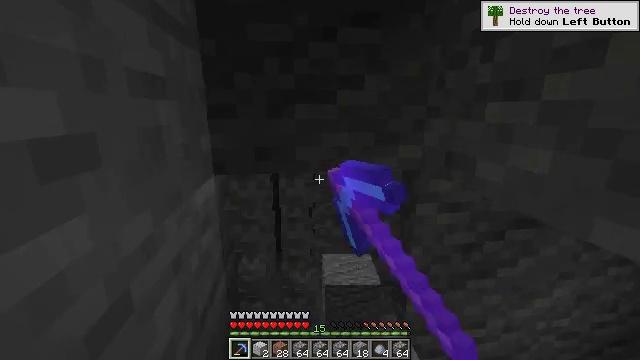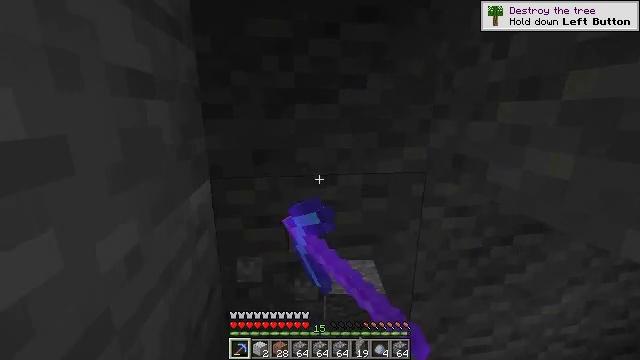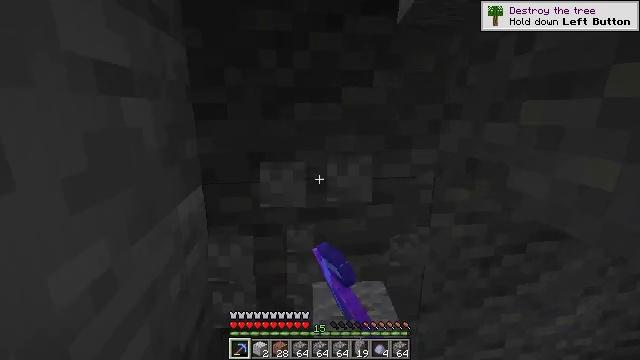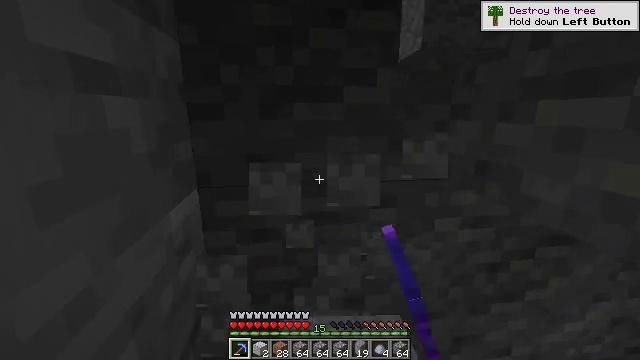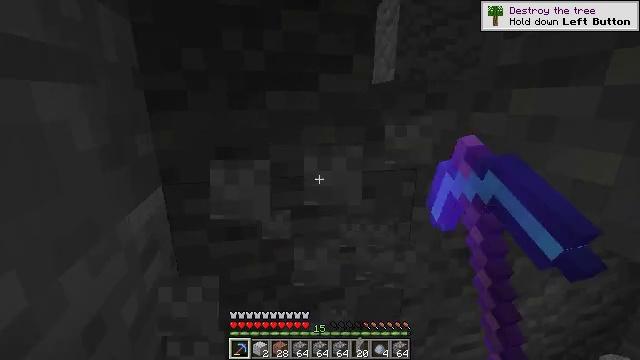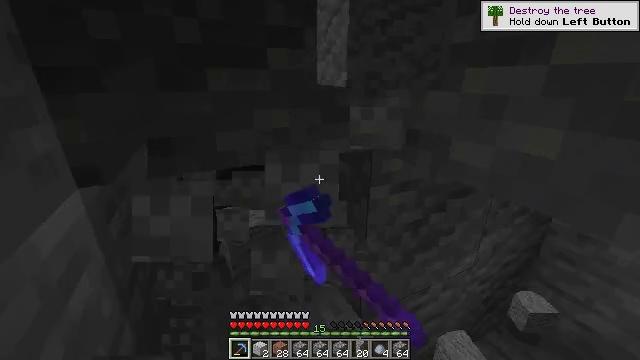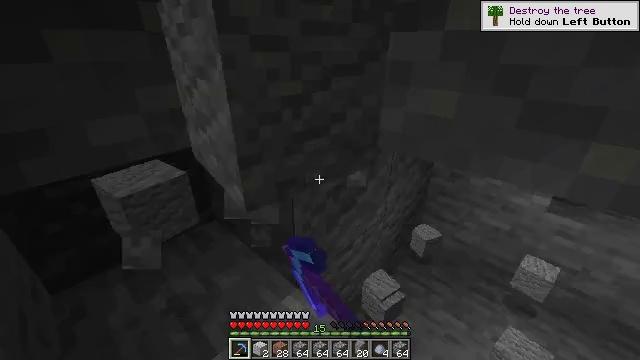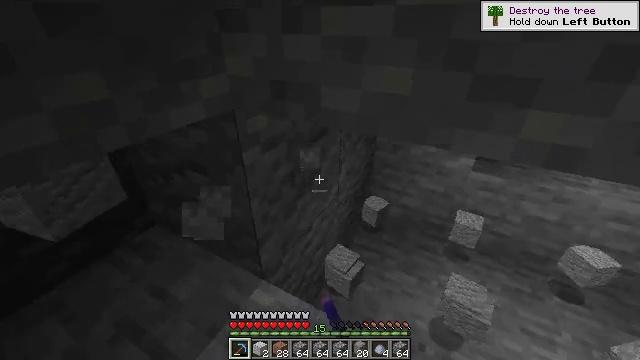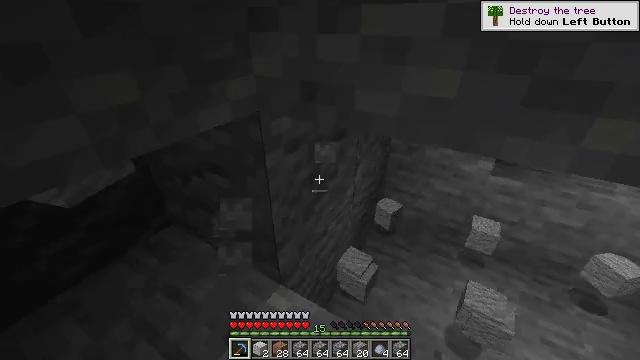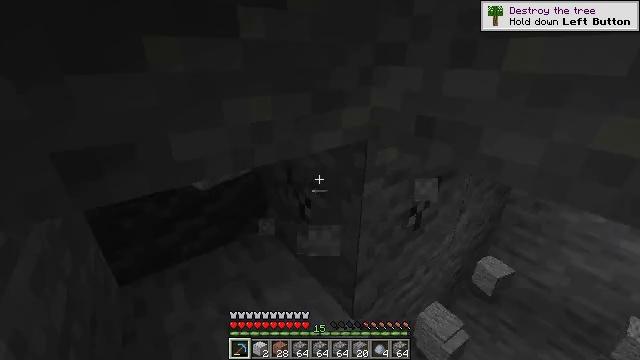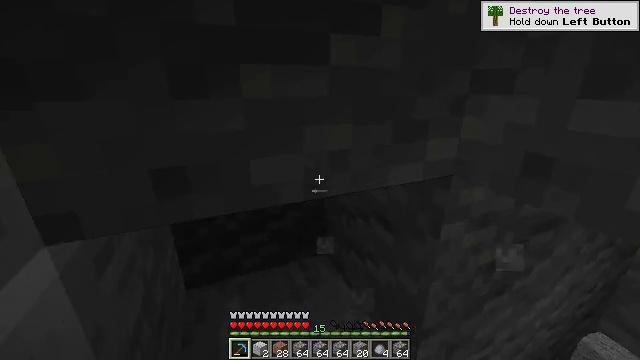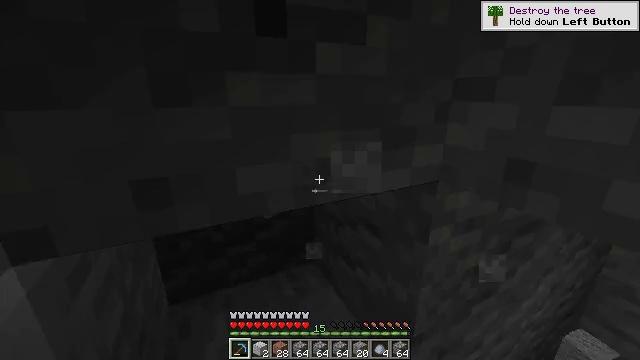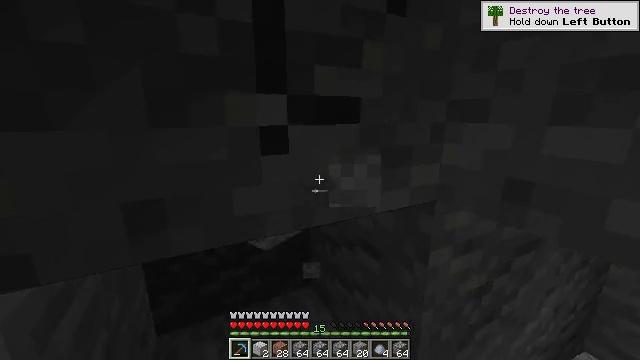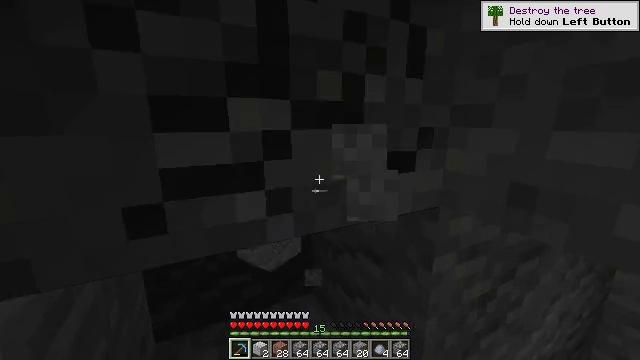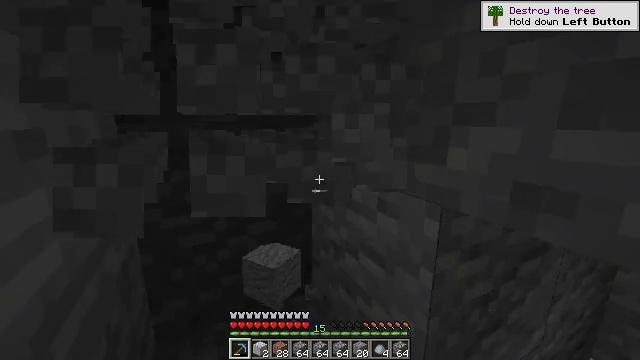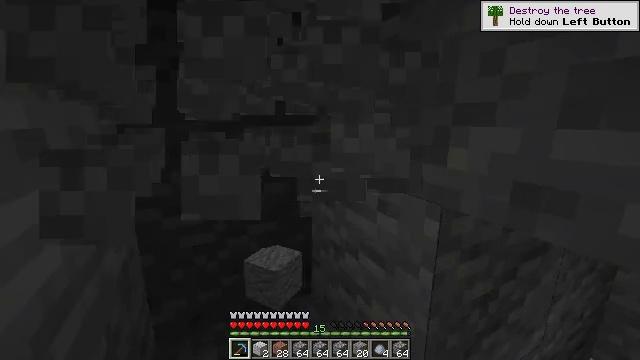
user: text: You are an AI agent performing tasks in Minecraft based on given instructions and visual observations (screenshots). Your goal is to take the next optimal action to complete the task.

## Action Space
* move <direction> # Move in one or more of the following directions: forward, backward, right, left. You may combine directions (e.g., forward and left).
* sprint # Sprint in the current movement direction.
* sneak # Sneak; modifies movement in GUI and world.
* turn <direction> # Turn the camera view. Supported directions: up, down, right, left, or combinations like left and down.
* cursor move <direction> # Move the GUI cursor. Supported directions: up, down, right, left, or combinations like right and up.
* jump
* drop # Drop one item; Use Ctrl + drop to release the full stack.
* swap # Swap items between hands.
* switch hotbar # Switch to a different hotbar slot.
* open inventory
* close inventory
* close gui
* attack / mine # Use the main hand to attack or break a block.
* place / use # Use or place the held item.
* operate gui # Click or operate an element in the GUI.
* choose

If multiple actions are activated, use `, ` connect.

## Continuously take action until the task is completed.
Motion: motion action
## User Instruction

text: Collect andesite by mining it.
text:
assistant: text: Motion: move forward, sneak, attack / mine
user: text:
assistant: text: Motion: move forward, sneak, attack / mine
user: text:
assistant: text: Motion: move forward, sneak, attack / mine
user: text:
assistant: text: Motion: move forward and move left, sneak, turn right and down, attack / mine
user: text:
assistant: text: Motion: move forward and move left, sneak, turn right and down, attack / mine
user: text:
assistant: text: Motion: move left, sneak, turn right and down, attack / mine
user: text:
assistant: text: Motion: move left, sneak, turn right and down
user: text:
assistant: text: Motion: move left, sneak, turn left
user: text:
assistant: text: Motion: move left, sneak, turn left and up, attack / mine
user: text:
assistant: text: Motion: sneak, turn left and up, attack / mine
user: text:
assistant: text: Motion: sneak, turn right and up, attack / mine
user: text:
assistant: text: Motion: sneak, turn right and up, attack / mine
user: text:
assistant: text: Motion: sneak, turn up, attack / mine
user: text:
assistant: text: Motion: sneak, attack / mine
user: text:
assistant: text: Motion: sneak, attack / mine
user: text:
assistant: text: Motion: sneak, attack / mine
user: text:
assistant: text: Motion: move left, sneak, attack / mine
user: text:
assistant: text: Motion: move left, sneak, turn right and down, attack / mine
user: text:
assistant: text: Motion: move left, sneak, turn right and down, attack / mine
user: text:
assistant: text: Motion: move left, sneak, turn right and down, attack / mine
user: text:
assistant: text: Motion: move left, sneak, turn right and down, attack / mine
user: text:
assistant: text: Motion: move left, sneak, attack / mine
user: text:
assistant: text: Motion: move left, sneak, turn right, attack / mine
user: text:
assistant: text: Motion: move left, sneak, turn right and up, attack / mine
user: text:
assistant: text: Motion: move left, sneak, turn right and up, attack / mine
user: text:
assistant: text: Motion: move left, sneak, attack / mine
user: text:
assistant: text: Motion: move left, sneak, attack / mine
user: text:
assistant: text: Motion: move left, sneak, turn right and up, attack / mine
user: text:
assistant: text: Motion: move left, sneak, turn right and up, attack / mine
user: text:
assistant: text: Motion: move left, sneak, turn right and up, attack / mine